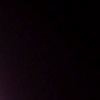
Label: space